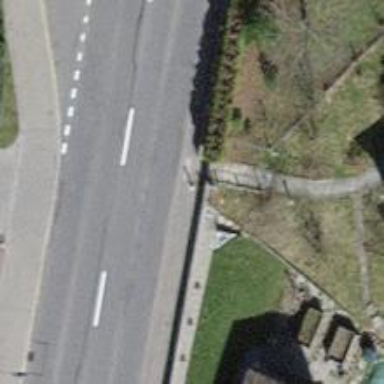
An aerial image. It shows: Road with steps.